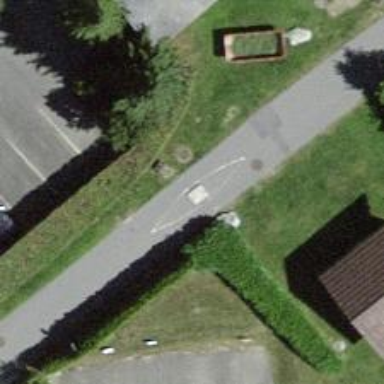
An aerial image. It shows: Block barrier.